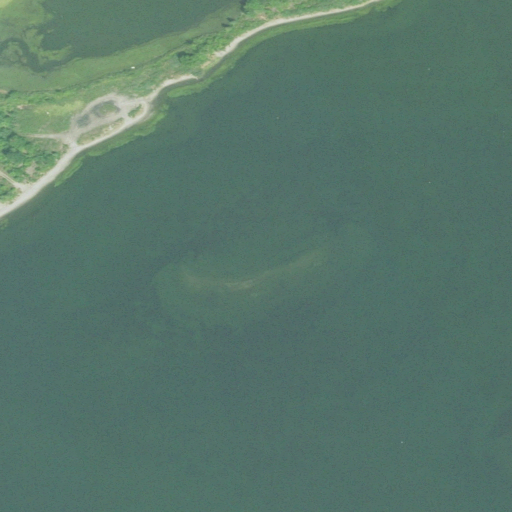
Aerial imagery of island in Rhode Island named Tommy Island containing open water, herbaceous wetlands, barren land, grassland, mixed forest, medium intensity development, and high intensity development